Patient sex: M
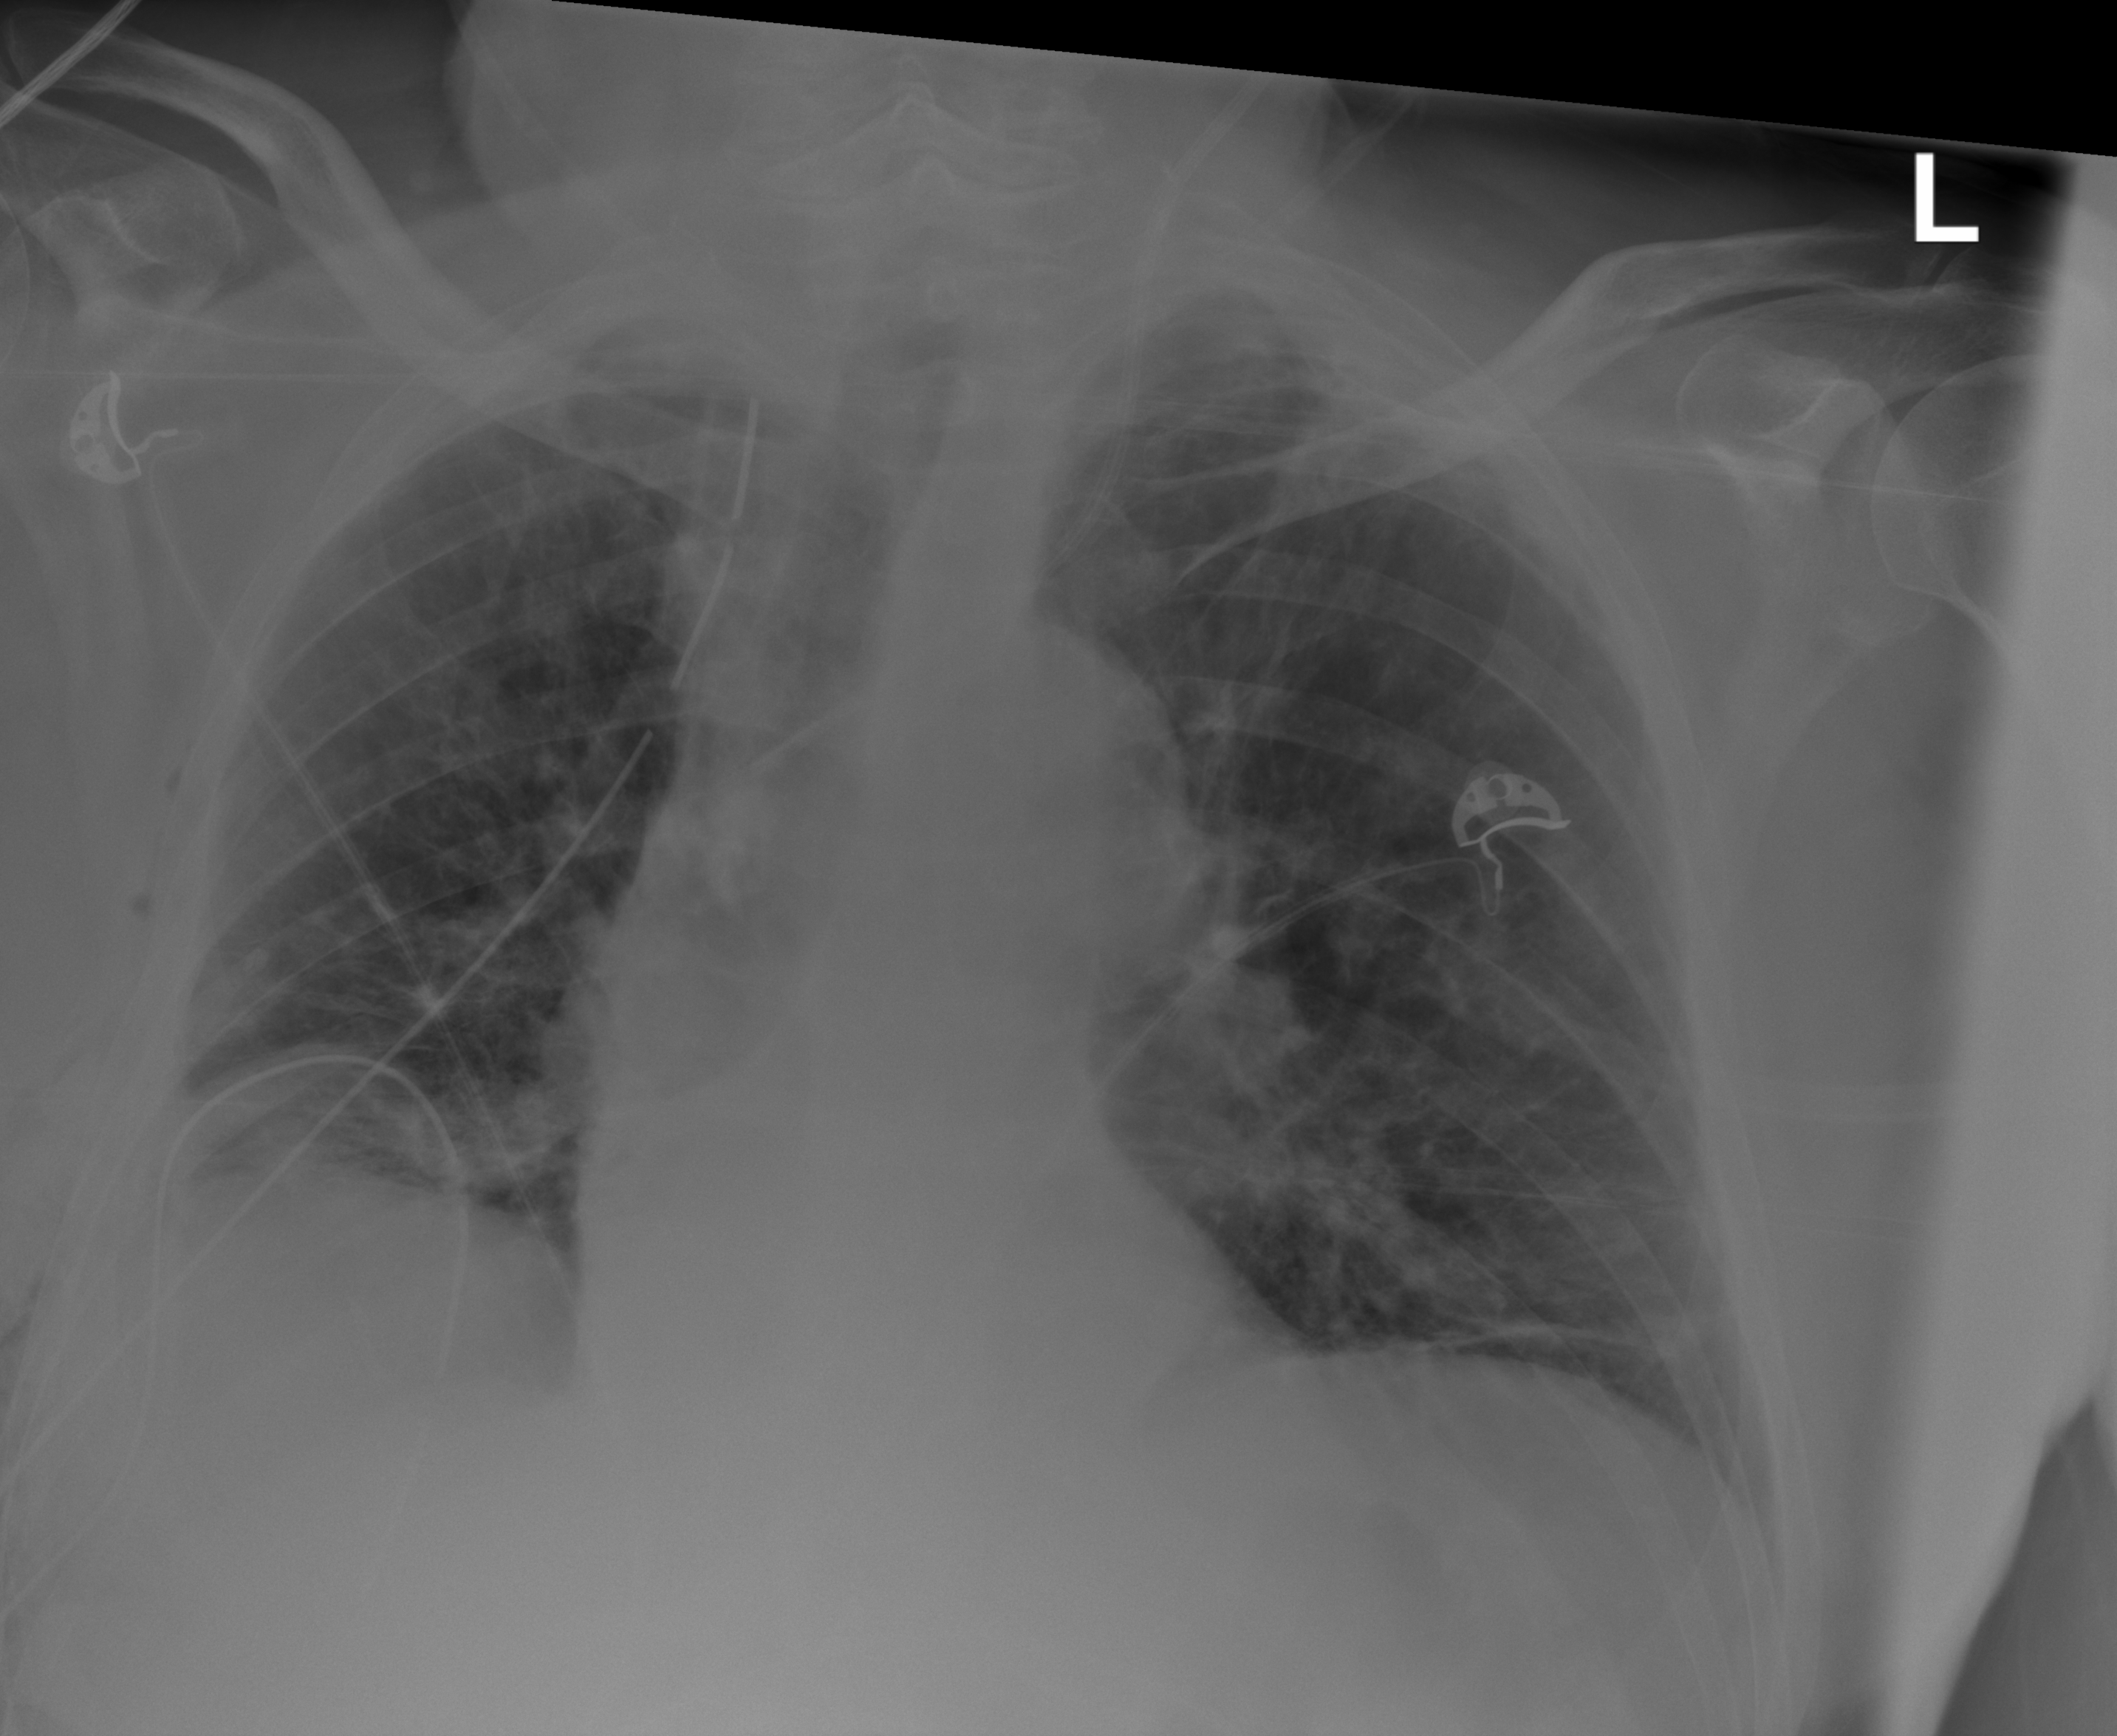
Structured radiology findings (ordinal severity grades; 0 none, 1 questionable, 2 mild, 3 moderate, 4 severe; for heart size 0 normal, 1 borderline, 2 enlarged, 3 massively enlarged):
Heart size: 0
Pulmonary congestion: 2
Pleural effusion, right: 1
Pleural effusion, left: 0
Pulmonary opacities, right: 0
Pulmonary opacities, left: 0
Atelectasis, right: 2
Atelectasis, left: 2